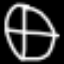
Label: clock